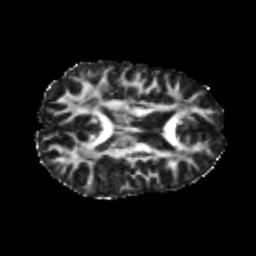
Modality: FA
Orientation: axial
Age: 24
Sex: female
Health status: healthy
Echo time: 0.074 s